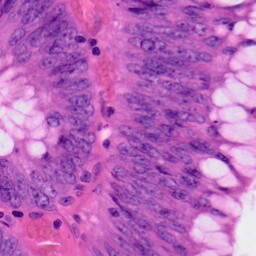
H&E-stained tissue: Colon